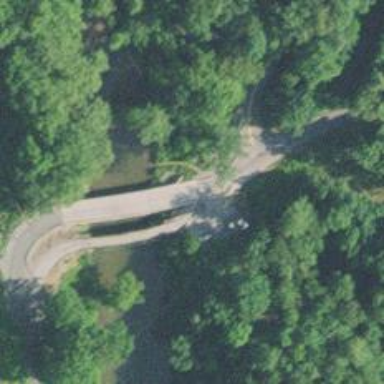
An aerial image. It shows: Tertiary road with bridge.